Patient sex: F
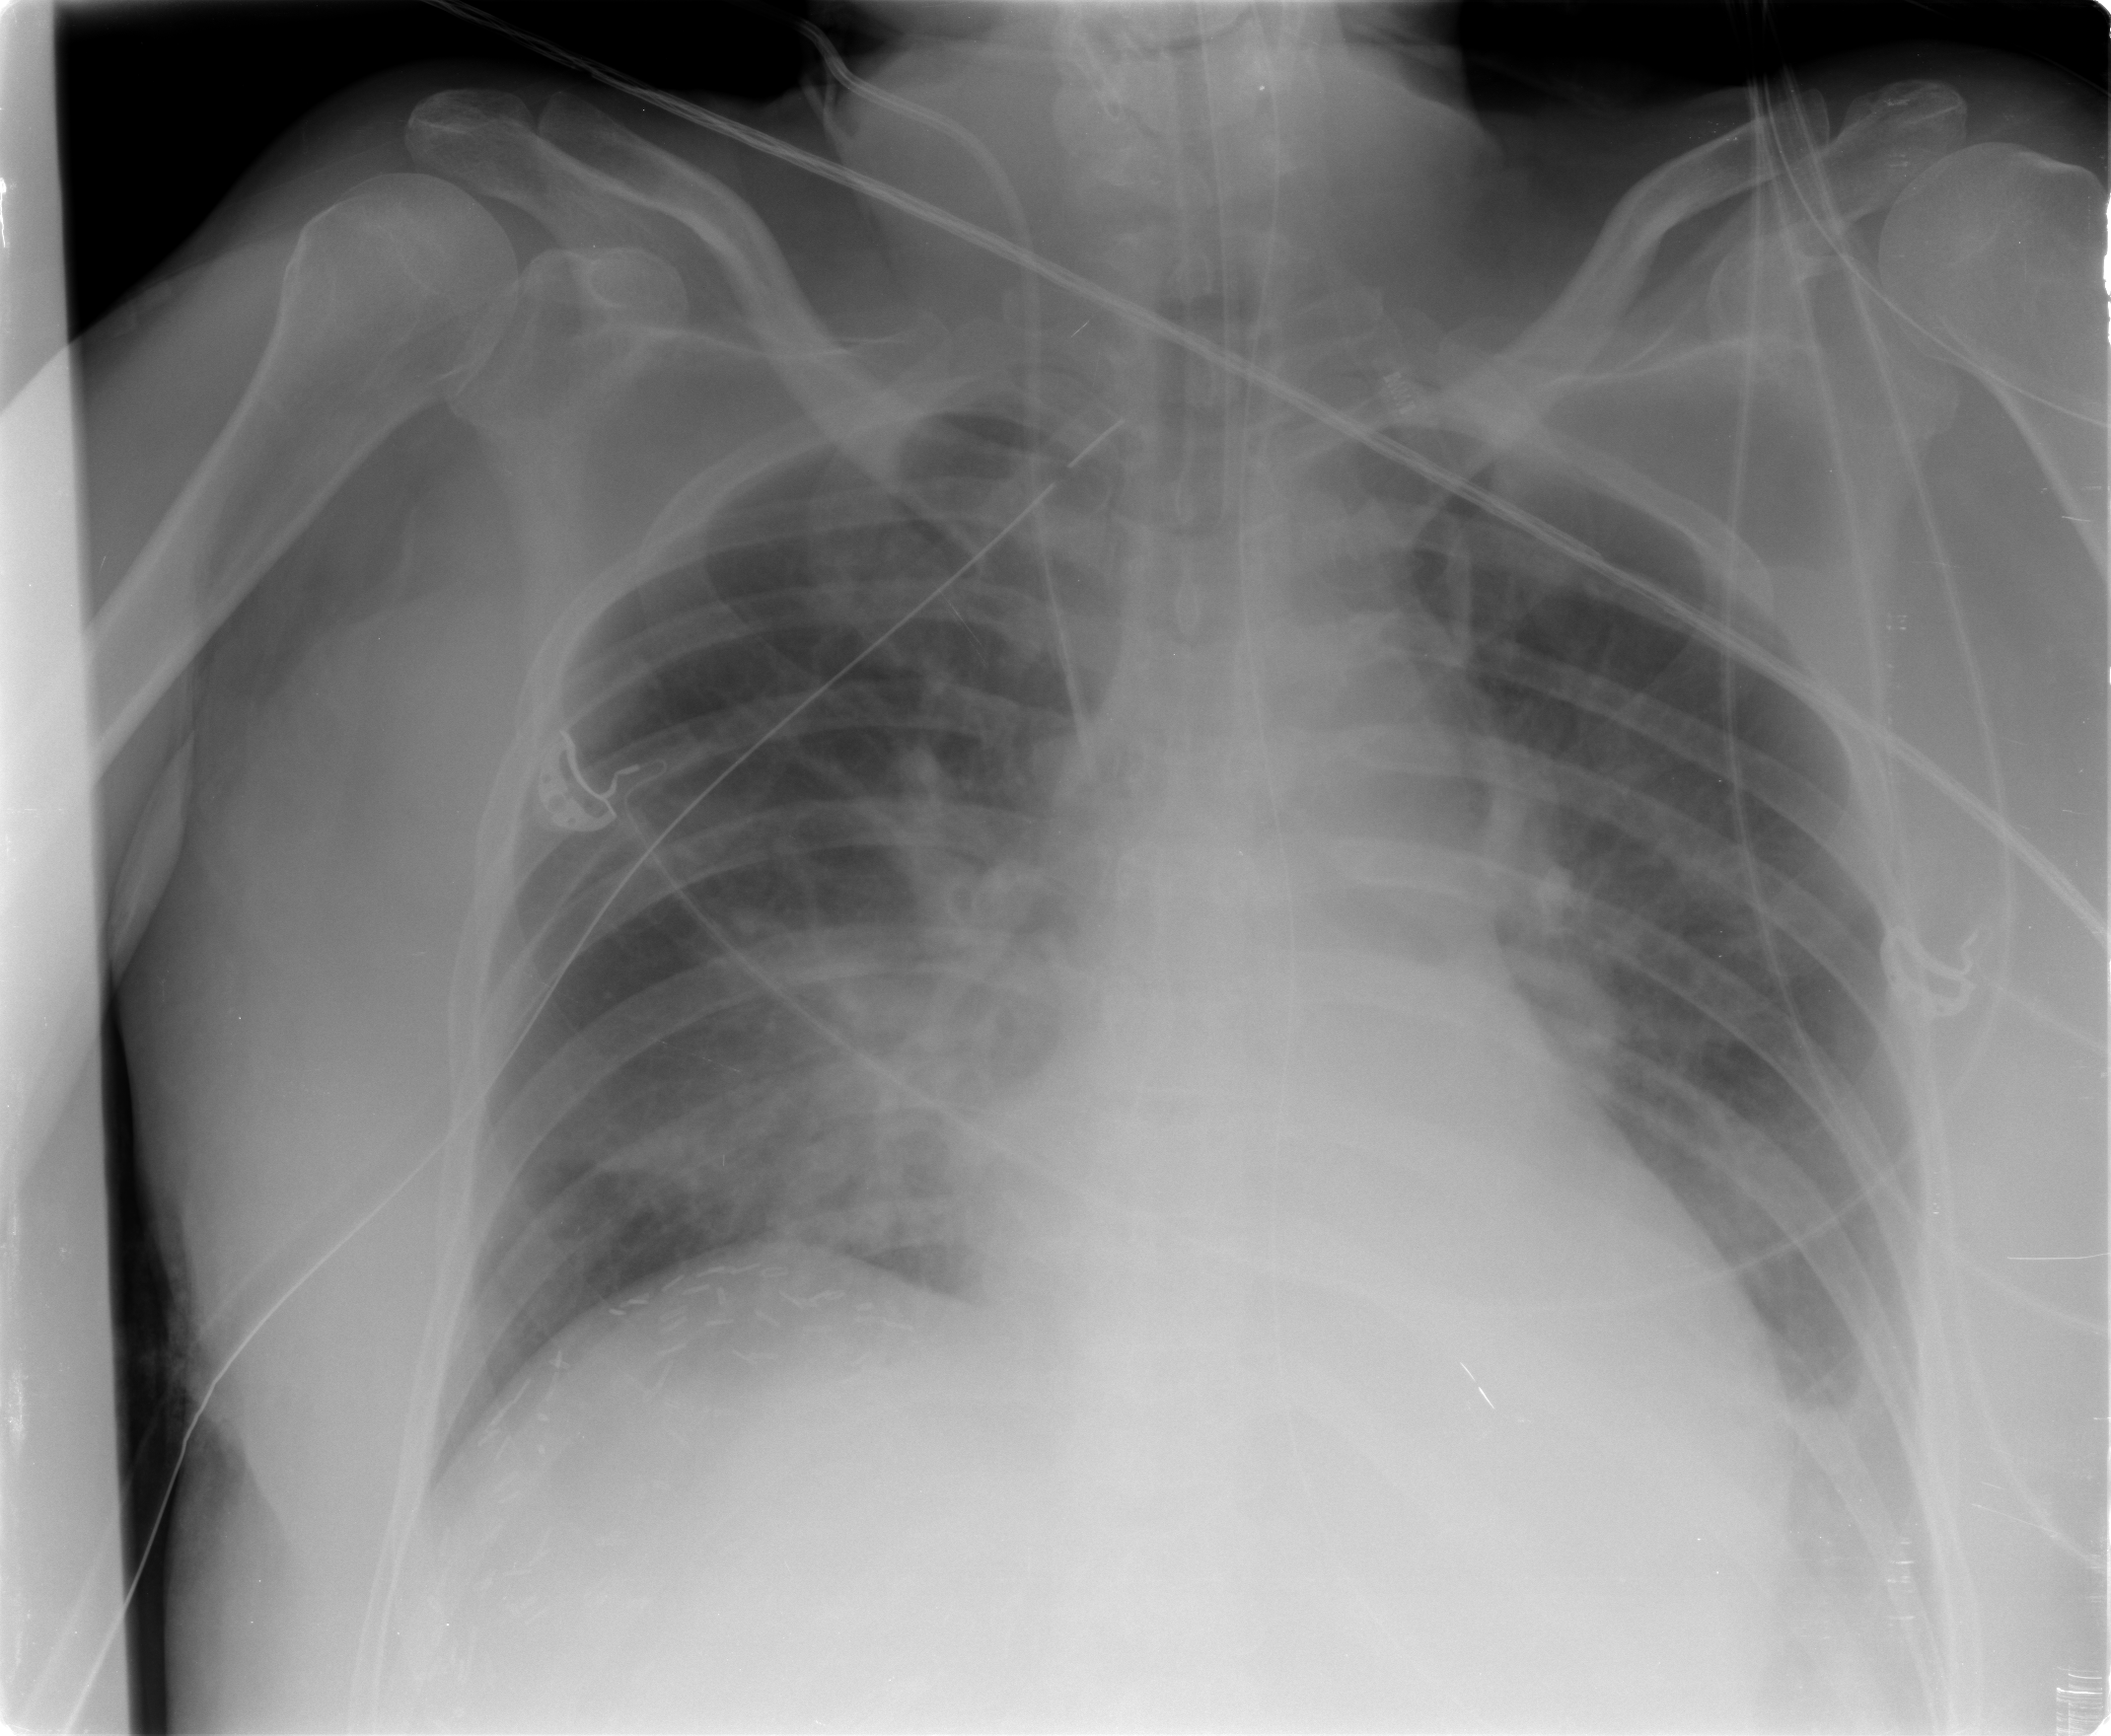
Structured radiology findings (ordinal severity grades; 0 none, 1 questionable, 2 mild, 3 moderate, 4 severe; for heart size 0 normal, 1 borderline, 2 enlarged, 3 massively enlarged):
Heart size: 2
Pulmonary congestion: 2
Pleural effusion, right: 1
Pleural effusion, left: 2
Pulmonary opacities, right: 3
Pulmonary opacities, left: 1
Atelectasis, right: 3
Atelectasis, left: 2